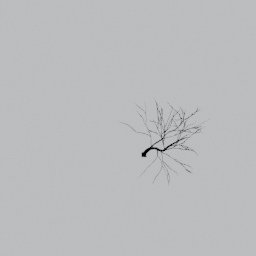
Label: nature